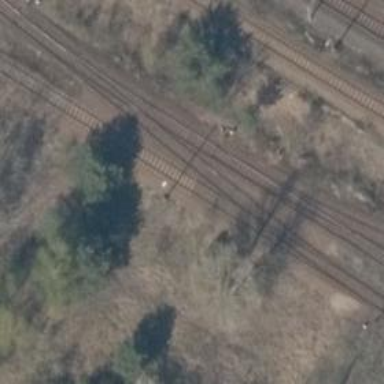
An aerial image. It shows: Abandoned railway yard.